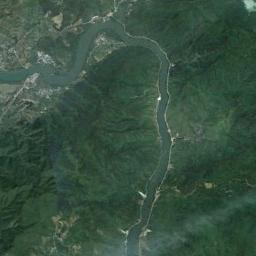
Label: river